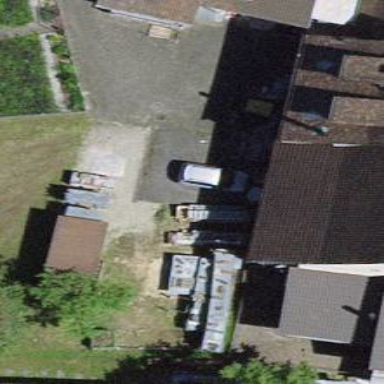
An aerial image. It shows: Farm shop.